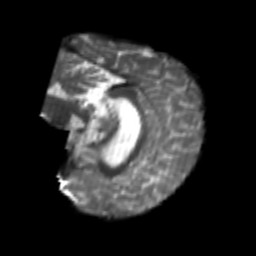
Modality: T2w
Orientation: sagittal
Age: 23
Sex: female
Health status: healthy
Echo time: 0.074 s